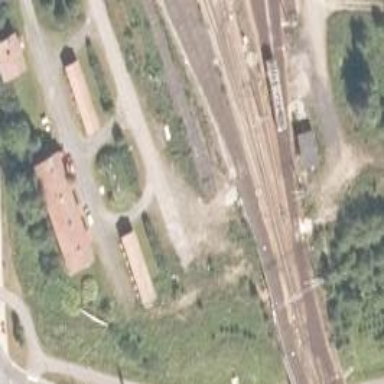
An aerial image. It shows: Railway yard used for servicing trains.